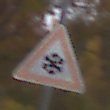
Verkehrszeichen: SchneeOderEisglaette
Umgebung: Outdoor, Nature
Tageszeit: Midday
Wetter: Overcast
Licht: Natural
Jahreszeit: Autumn
Kontrast: LowContrast